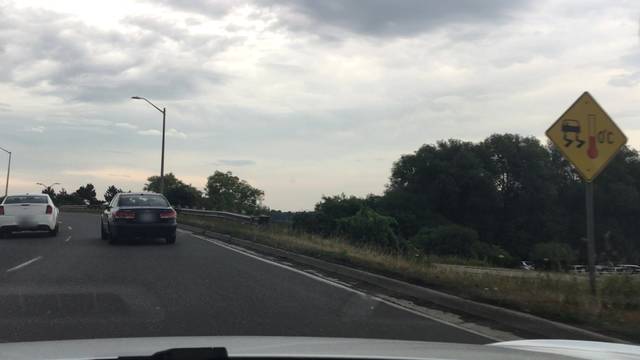
Region: Canada
Coordinates: 43.886, -78.831